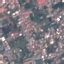
Land use / land cover: Residential